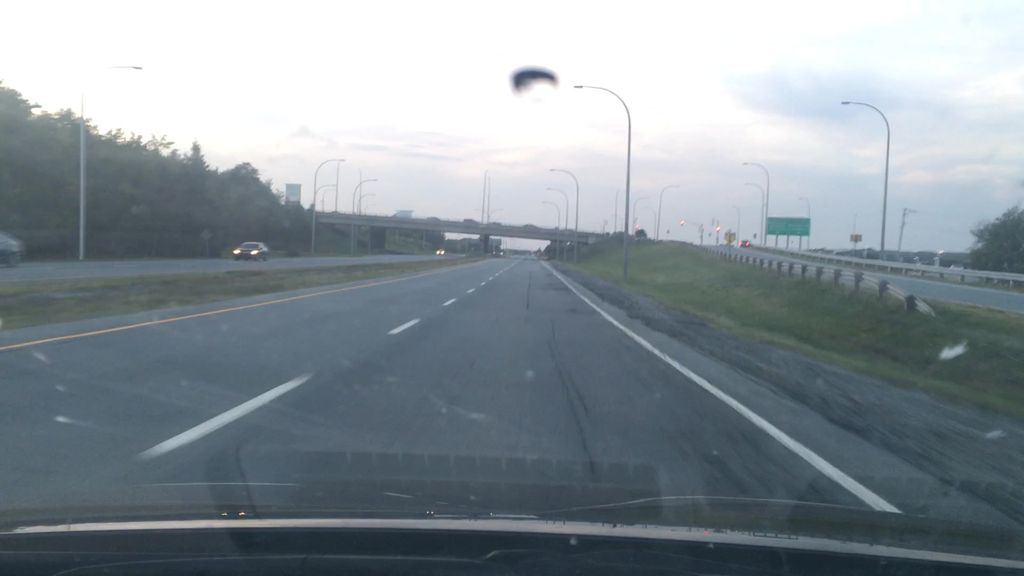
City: halifax